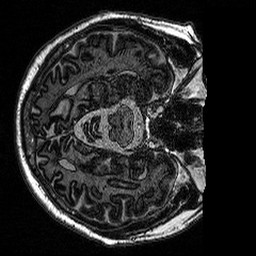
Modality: MP2RAGE
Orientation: axial
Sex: male
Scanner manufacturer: siemens
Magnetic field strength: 3 T
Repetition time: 5 s
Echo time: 0.00292 s